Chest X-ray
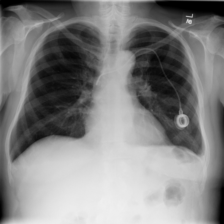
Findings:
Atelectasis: negative
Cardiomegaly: negative
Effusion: negative
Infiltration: negative
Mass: negative
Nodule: negative
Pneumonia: negative
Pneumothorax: negative
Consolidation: negative
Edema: negative
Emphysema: negative
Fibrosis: negative
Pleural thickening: negative
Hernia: negative